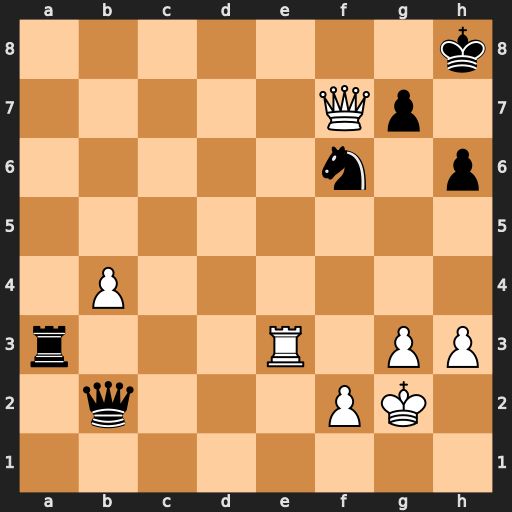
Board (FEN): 7k/5Qp1/5n1p/8/1P6/r3R1PP/1q3PK1/8
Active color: w
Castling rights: -
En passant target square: -
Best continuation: Re7 Ng8 Re8